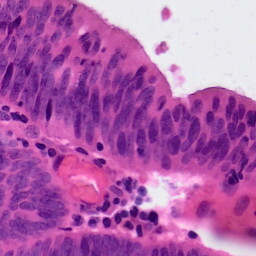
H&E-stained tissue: Colon